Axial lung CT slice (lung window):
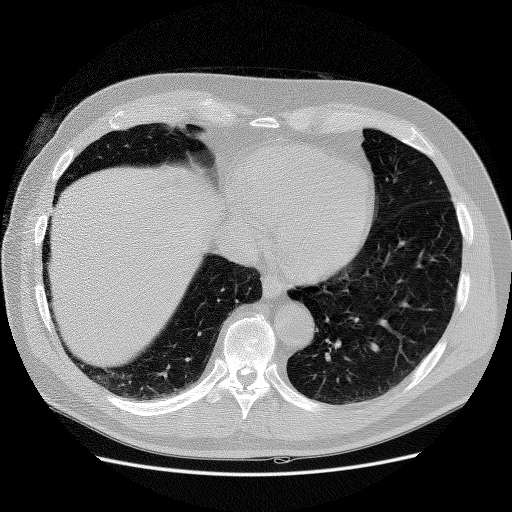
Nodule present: no